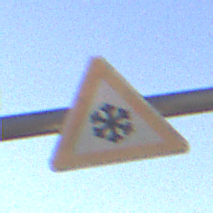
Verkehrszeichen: SchneeOderEisglaette
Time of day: SunriseSunset
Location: Outdoor (Nature)
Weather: Clear
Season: NotSpecified
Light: Natural